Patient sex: F
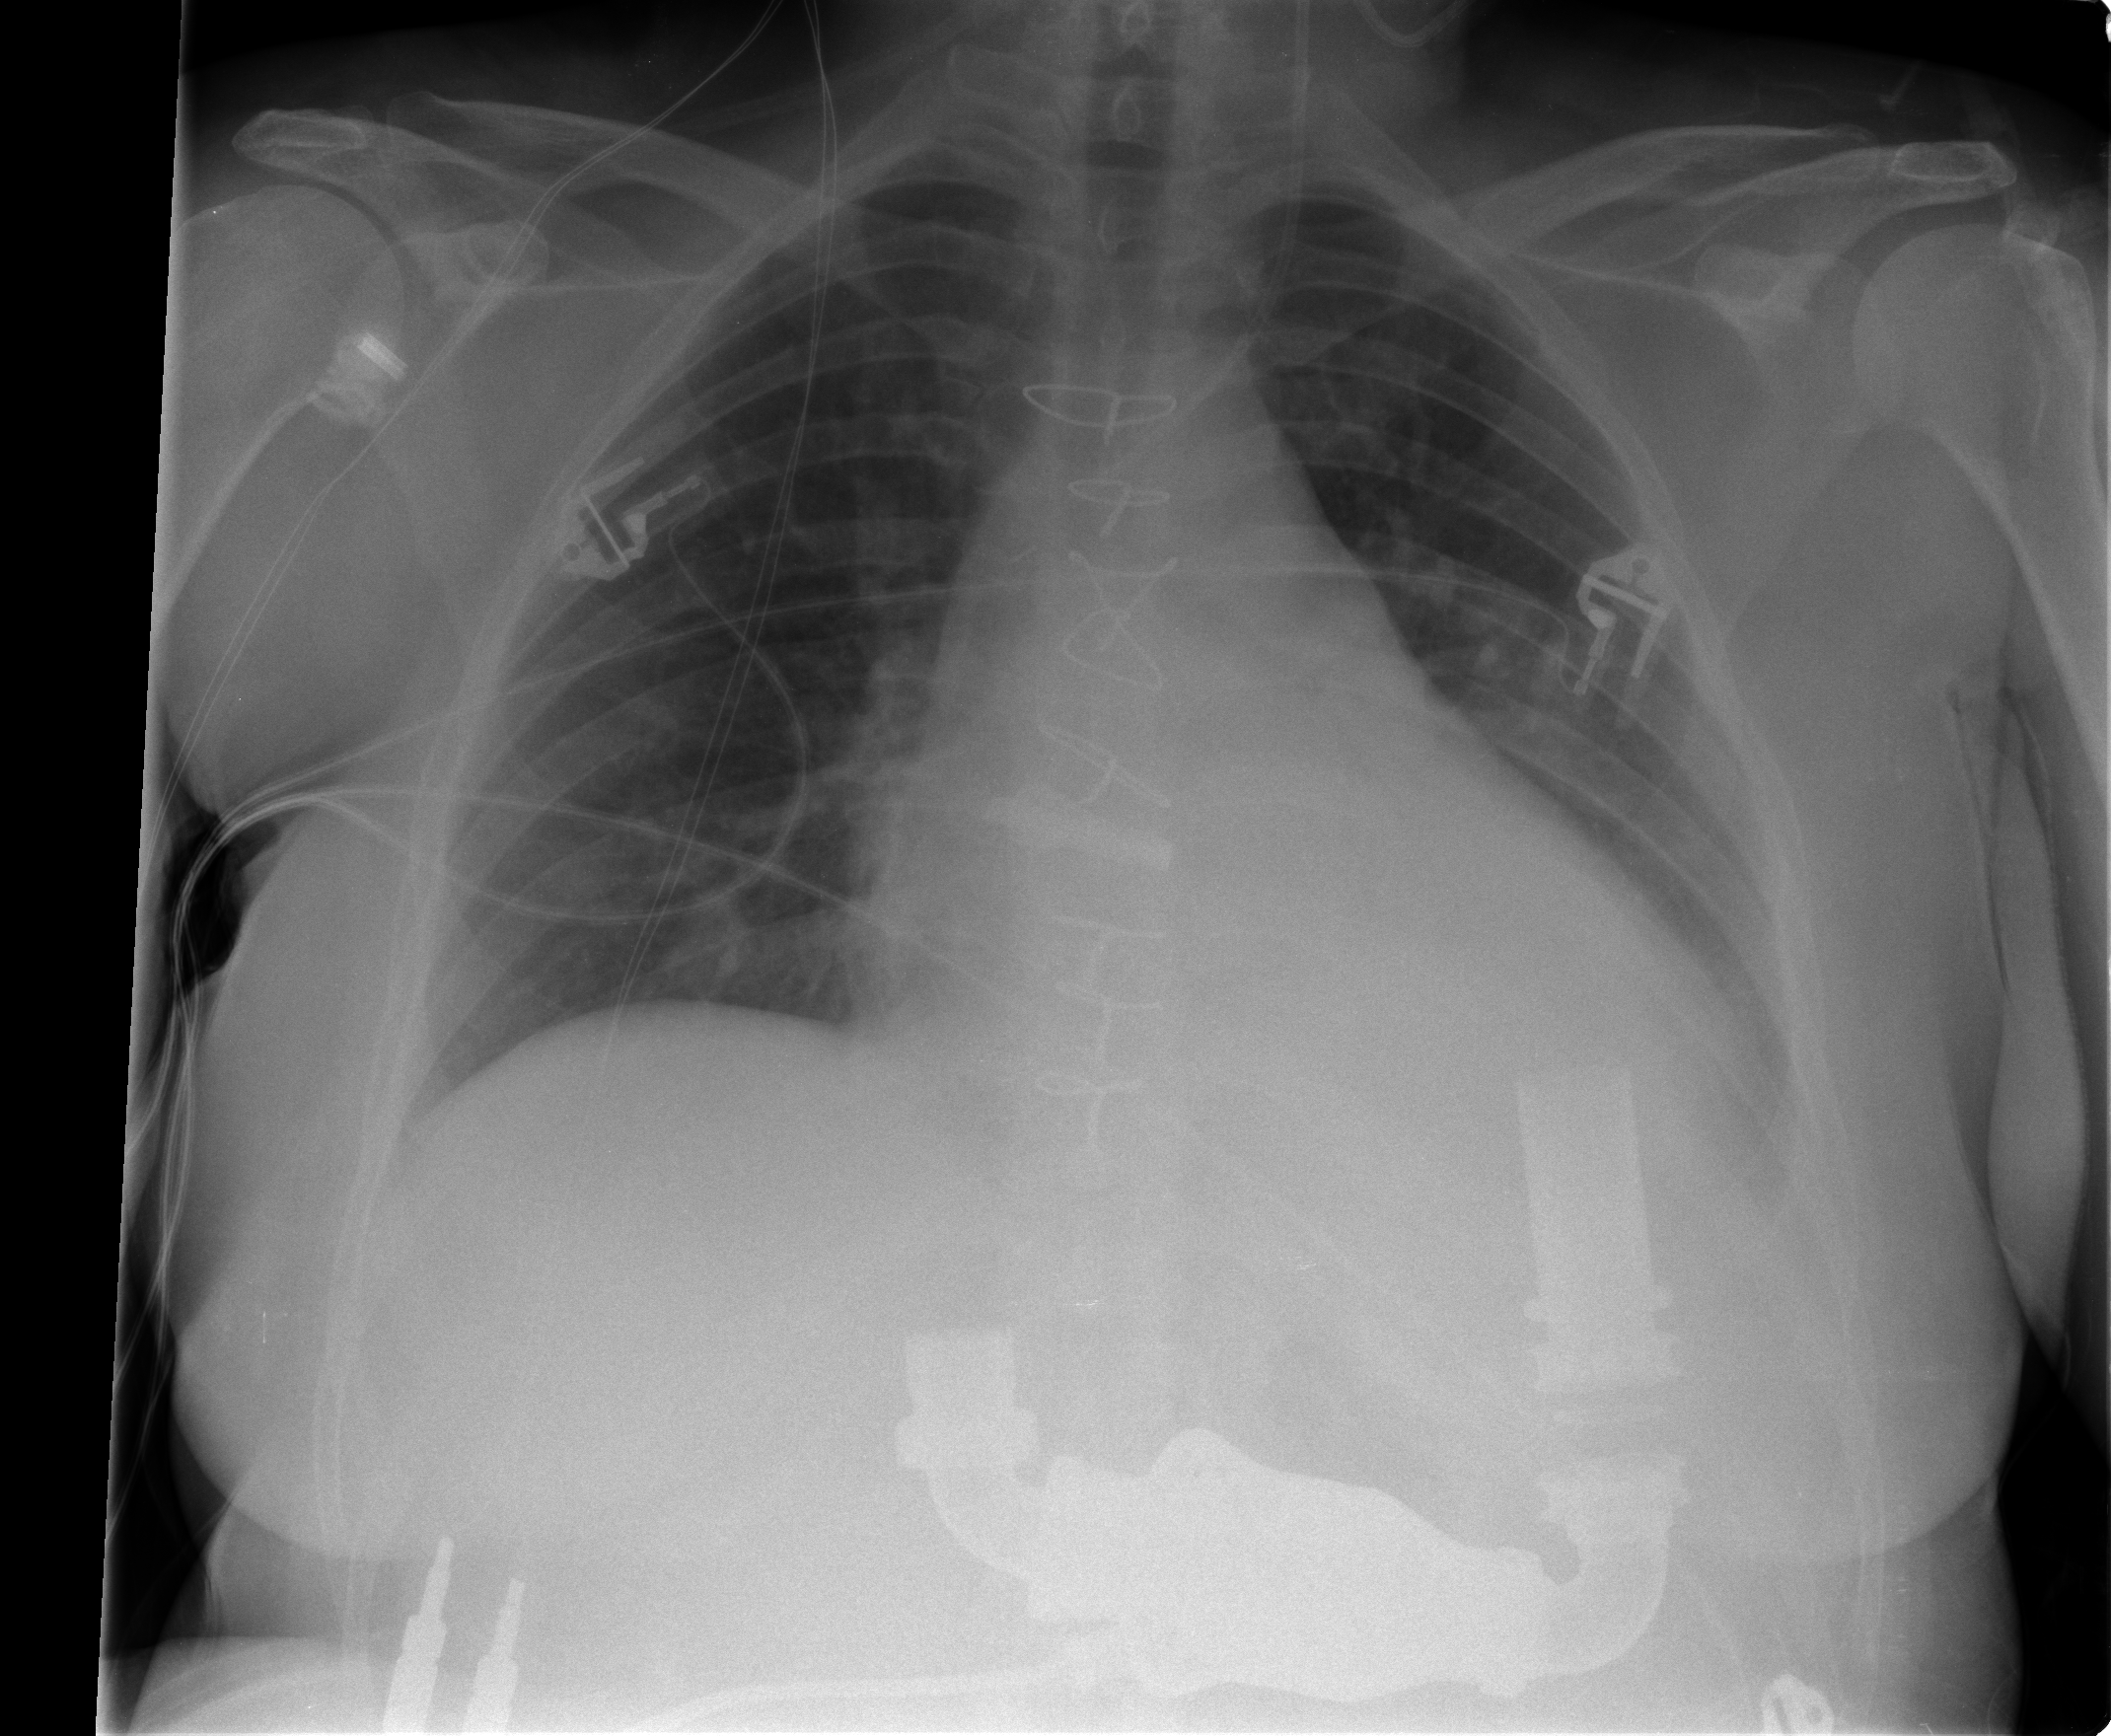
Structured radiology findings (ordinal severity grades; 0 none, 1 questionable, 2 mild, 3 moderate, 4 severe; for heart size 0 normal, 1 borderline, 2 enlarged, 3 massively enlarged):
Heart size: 2
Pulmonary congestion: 0
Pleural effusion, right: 1
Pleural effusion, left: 2
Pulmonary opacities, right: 0
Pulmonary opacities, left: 0
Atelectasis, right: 1
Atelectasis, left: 2